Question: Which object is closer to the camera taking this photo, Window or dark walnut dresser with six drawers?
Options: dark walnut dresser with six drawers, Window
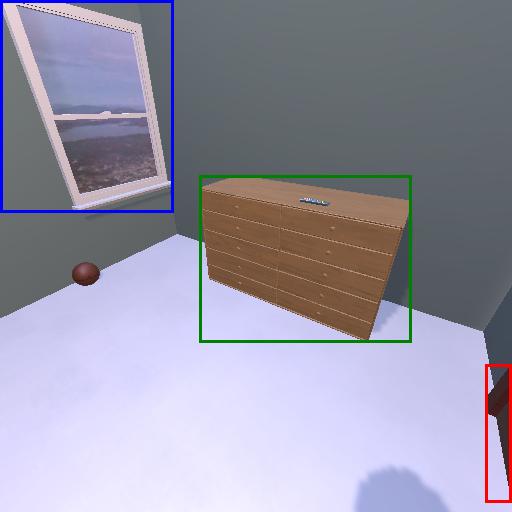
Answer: dark walnut dresser with six drawers